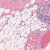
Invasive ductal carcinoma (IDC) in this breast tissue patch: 0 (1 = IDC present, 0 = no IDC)